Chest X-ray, AP view. Patient: 28 years old, sex M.
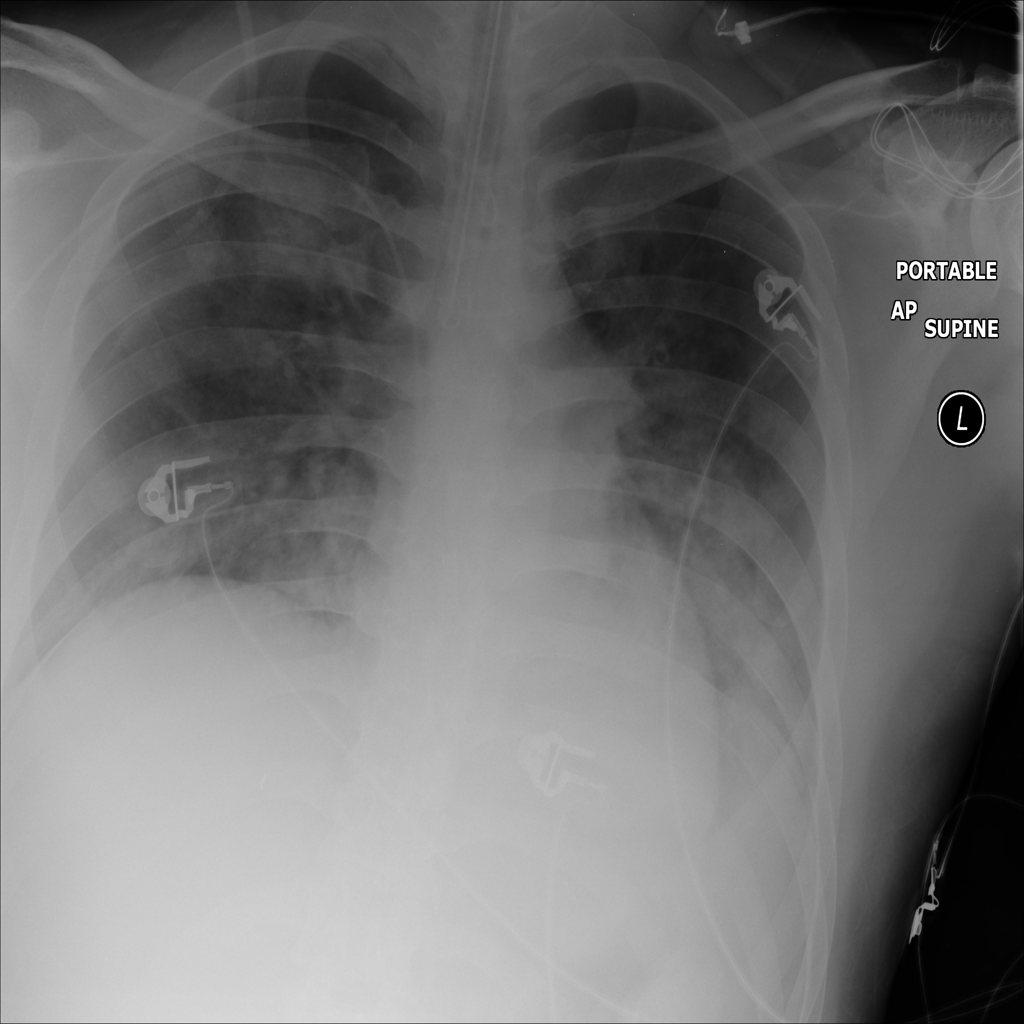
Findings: No Finding